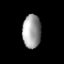
Tissue: prostate
Cell type: T cells
Senescence score: 0.3053
Nuclear area (px): 608
Mean DAPI intensity: 156.709